Question: How does one draw a crosshairs in an iOS app?
'''
- (void)drawRect:(CGRect)rect
{
CGContextRef context = UIGraphicsGetCurrentContext();
CGContextSetRGBStrokeColor(context, 1.0, 1.0, 0.0, 0.5); // yellow line
CGContextBeginPath(context);
CGContextMoveToPoint(context, 40.0, 40.0); //start point
// Crosshairs go here?!?!?!?
// What do I fill in?
CGContextClosePath(context);
CGContextSetLineWidth(context, 2.0);
CGContextStrokePath(context);
CGContextSetRGBFillColor(context, 1.0, 1.0, 1.0, 0.0);
CGContextFillRect(context, rect);
}
'''
See example image below.

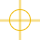
Answer: This should help you get started in seeing what you are missing. You are very close. Add an ellipse and you'll be done but as others have suggested, a simple quick look at the 'Quart2d' programming guide or any 'Quart2d' tuts will show all of this and more.
<URL>
'''
- (void)drawRect:(CGRect)rect
{
CGContextRef context = UIGraphicsGetCurrentContext();
CGContextSetStrokeColorWithColor(context, [UIColor yellowColor].CGColor);
CGContextSetLineWidth(context, 2.0);
CGContextBeginPath(context);
CGContextMoveToPoint(context, 20, 20);
CGContextAddLineToPoint(context, 40, 20);
CGContextStrokePath(context);
CGContextSetStrokeColorWithColor(context, [UIColor yellowColor].CGColor);
CGContextSetLineWidth(context, 2.0);
CGContextBeginPath(context);
CGContextMoveToPoint(context, 30, 10);
CGContextAddLineToPoint(context, 30, 30);
CGContextStrokePath(context);
}
'''